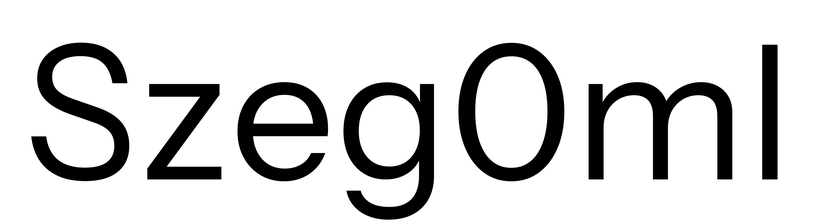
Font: InstrumentSans_Regular